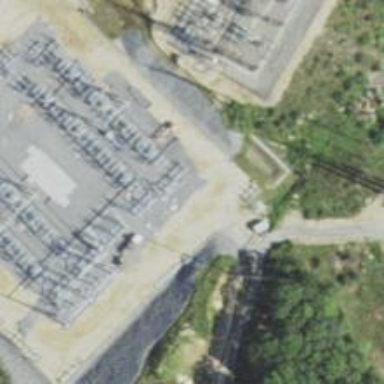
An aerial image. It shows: Switch for power supply.